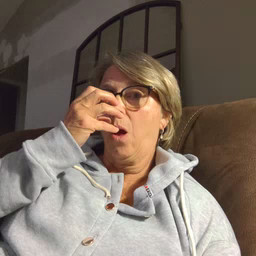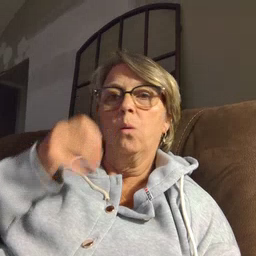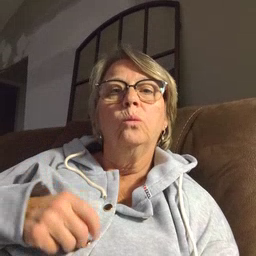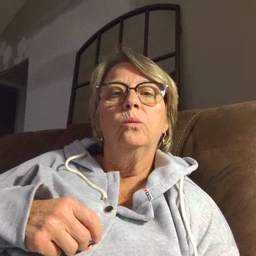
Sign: clown